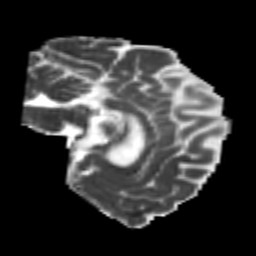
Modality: MD
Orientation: sagittal
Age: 24
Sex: male
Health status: healthy
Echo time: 0.074 s